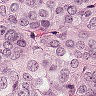
Metastatic tissue present: yes